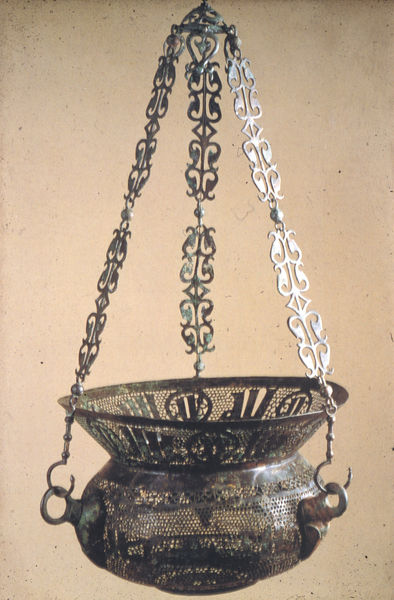
Titel: Lampe aus Iran oder Irak (Islam)
Künstler: unbekannt
Standort: Kopenhagen
Institution: David Collection
Schlagwörter: feuer, weiß, lampe, licht, mund, schmuck, schwarz, zeichen, muster, ornament, trinken, schale, schüssel, silber, hals, gitter, rauch, kelch, drei, ohren, kreis, rund, henkel, ranken, topf, kette, dekor, ornamente, verzierung, korb, leuchter, metall, tee, bauch, bronze, schriftzeichen, foto, fotografie, eisen, gefäß, hacken, haken, hängen, ringe, moschee, orient, orientalisch, becken, asien, geschirr, loch, ketten, kreise, asiatisch, fass, löcher, photo, verziert, küche, arabisch, handwerk, öllampe, hängend, gliederkette, silbern, mittelalter, durchsichtig, weihrauch, weihrauchfass, aufgehängt, trichter, räuchern, filigran, ornamentik, kunsthandwerk, punziert, teekessel, islam, netz, behälter, durchbrochen, bau, aufbewahrung, gesellig, gläsern, kessel, ampel, hängelampe, sieb, muslimisch, durchbohrt, gefä, ösen, allah, anthik, aufhängung, beigebraun, durchlöchert, gesiebt, hängeampel, hängegefäß, perforiert, rauchgefäss, siber, siebartig, silbr, sprichwort, weihrauchgefäss, öse, punzierung, turibulum, thuribulum